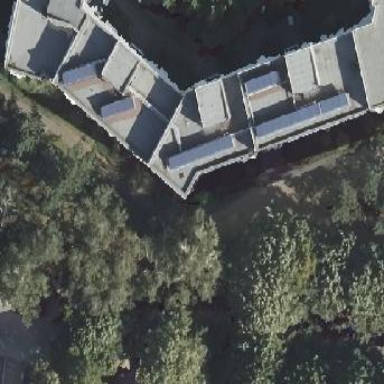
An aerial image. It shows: Residential building with flat roof. The building has white color.